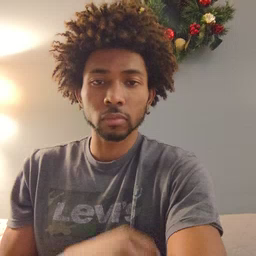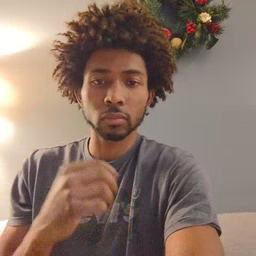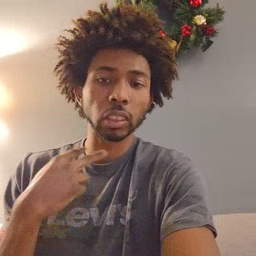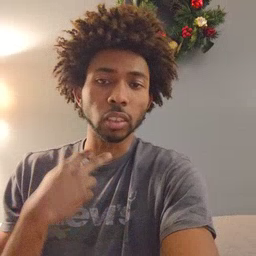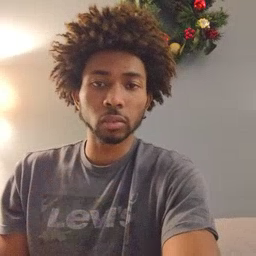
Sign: stuck